Question: I purchased a p12 certificate but am having difficulty using it. I always get the following error when trying to sign my app:

I'm trying to sign a .air file for the desktop. I'm on Mac OSX. Is there anything I must do before using the p12 file?
I have previously (2 years back) purchased a p12 key from the same provider and that one did not have any issue. That key has expired now though.
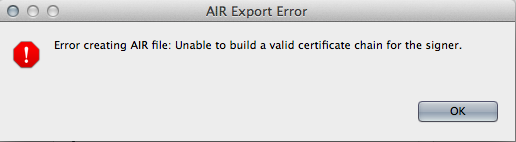
Answer: After looking around I was able to generate a new P12 certificate which works. Yay!
The last answer in this Adobe forum worked:
<URL>
Here are the steps listed on the forum:
1. I get the certificate cert-client.p12 from my client
2. Double click and install the certificate from the windows explorer
3. Open Internetexplorer > Tools > Internet Options > Content > Certificates
4. Select the certificate which have previously imported and click export
5. Next
6. Yes, export the private key
7. Format: PKCS, (checked) Include all certificates in the... , (checked) Enable Strong protection, (unchecked) Delete the private key ...
8. Next
9. Enter Password for the certificate
10. Next enter filename and export the file
11. Rename the file to pk12